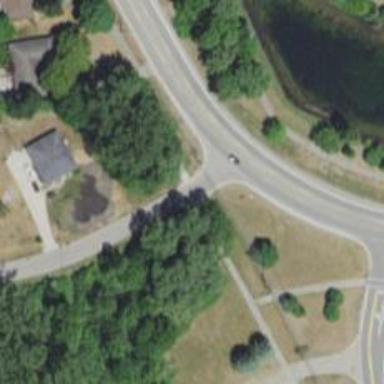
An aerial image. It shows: Crossing on the road.